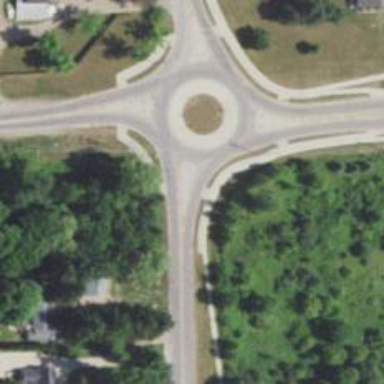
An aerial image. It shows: Marked crossing on cycleway.